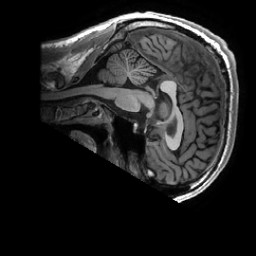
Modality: T1w
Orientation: sagittal
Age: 26
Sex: male
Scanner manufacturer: ge
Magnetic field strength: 3 T
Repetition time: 0.0073 s
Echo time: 0.003 s